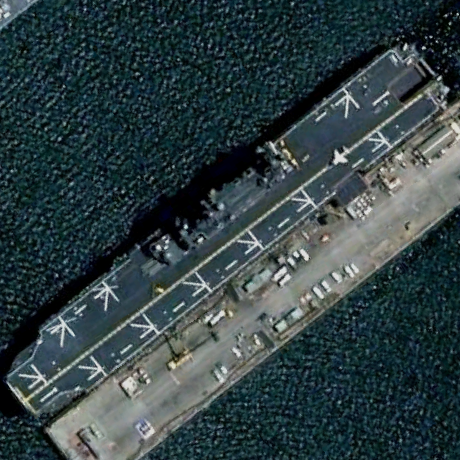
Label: assault